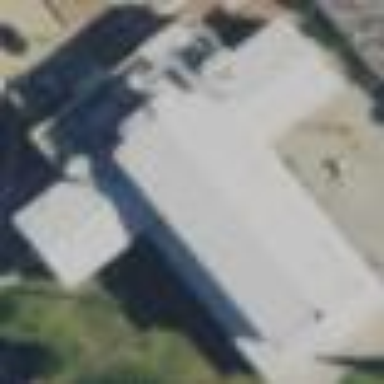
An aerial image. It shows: Building serving as place of worship.